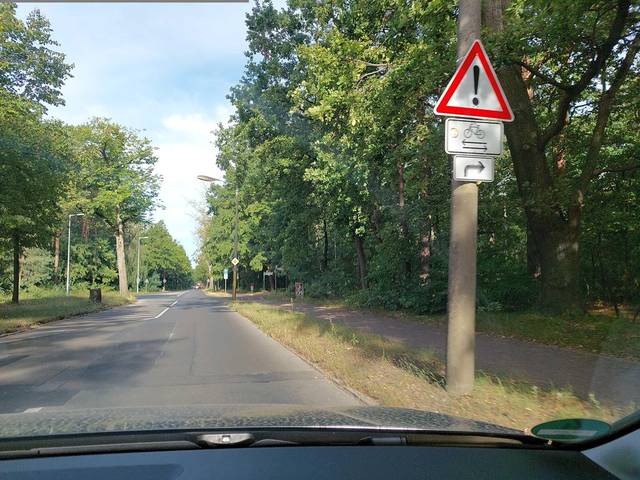
Region: Germany
Coordinates: 52.389, 13.626